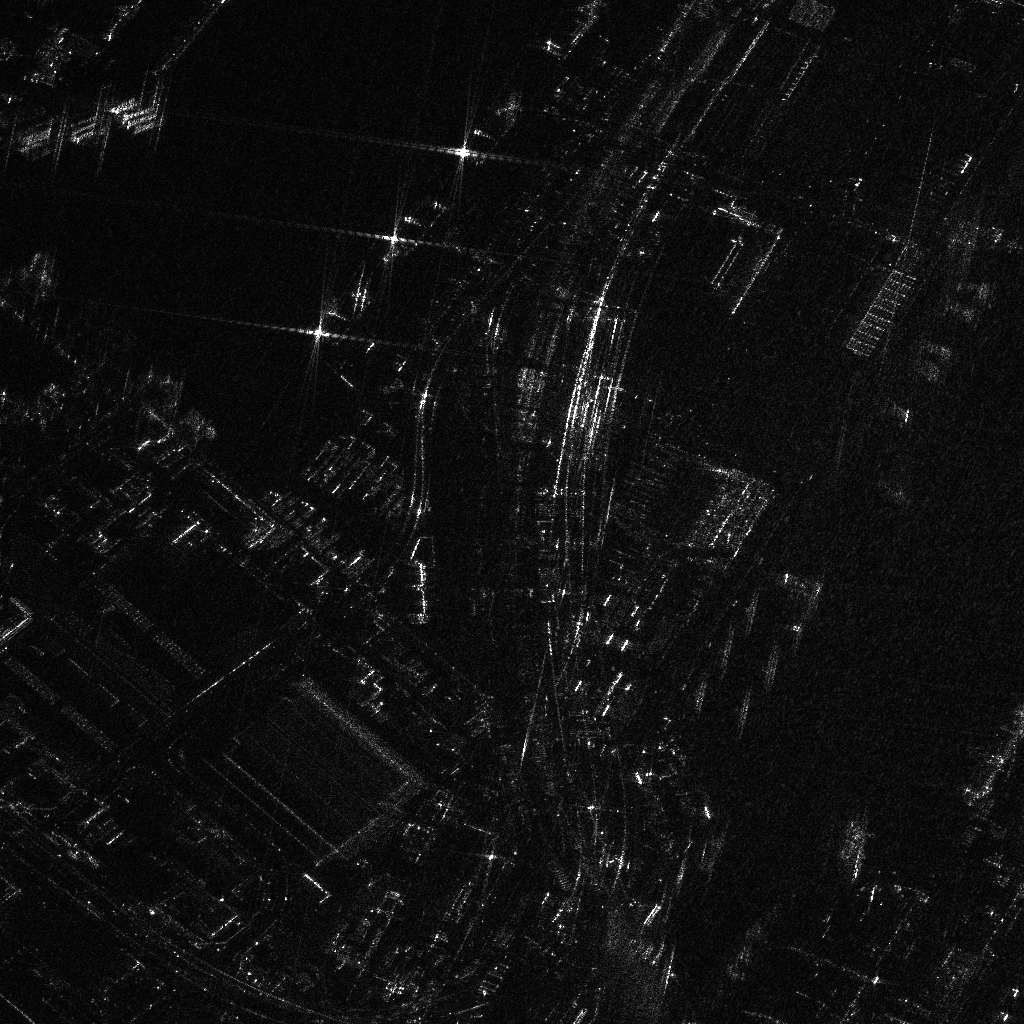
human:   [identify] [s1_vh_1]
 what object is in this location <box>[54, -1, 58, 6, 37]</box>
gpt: <ref>1 medium dredger at the top</ref>

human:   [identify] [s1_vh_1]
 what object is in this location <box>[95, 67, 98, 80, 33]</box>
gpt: <ref>1 medium ore-oil at the bottom right</ref>